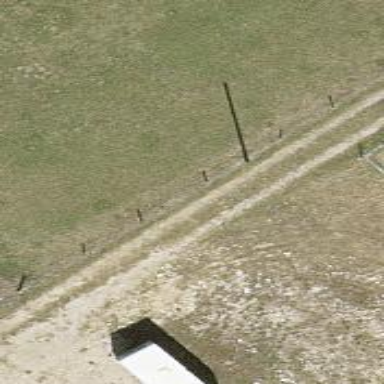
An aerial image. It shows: Track with grade1 tracktype.